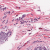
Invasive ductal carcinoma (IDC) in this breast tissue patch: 1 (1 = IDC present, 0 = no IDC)